Question: I am trying to understand the Diffie-Hellman (DH) algorithm because I would like to have two computers communicating with each other but without a third one knowing what they are saying, but also exchanging the secret key they will use in an insecure channel.
The thing is that the third one also knows how the DH will process, namely, the constant parameters. More specifically and :

So the question is, if I know and , can I discover that Bob and Alice will use 8 as their secret key?
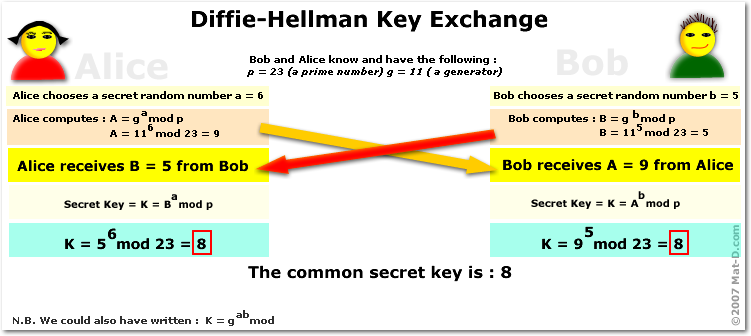
Answer: No You can't, to compute the secret key you must first be able to compute 'a' (Alice's secret key) or 'b'( Bob's secret key) this will require the evesdropper to compute the <URL>.